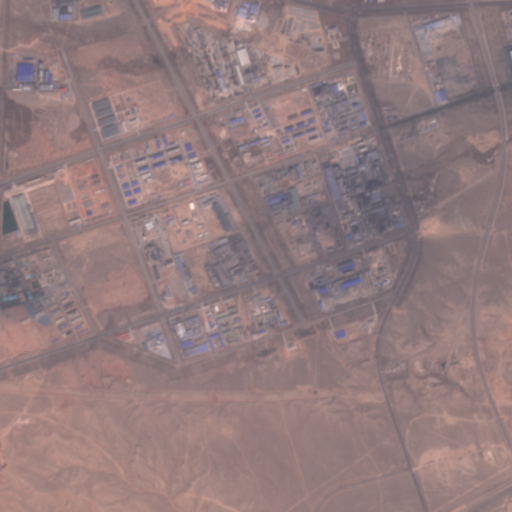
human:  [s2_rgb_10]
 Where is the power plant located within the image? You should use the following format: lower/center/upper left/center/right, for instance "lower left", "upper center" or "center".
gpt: The power plant is located in the upper right of the image.
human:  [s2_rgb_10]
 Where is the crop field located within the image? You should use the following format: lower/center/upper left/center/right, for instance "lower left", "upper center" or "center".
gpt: There is no crop field in the image.